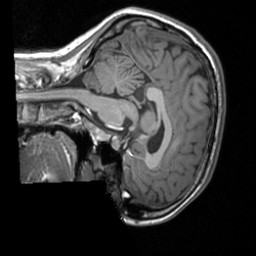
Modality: T1w
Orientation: sagittal
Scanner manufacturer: siemens
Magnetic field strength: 3 T
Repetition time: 1.9 s
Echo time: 0.00226 s